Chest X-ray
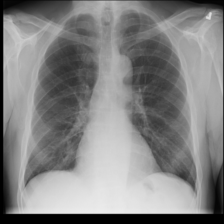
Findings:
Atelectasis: negative
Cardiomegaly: negative
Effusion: negative
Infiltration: negative
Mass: negative
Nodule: negative
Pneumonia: negative
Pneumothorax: negative
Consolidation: negative
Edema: negative
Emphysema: negative
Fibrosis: negative
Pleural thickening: negative
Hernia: negative